Question: i am trying to get data from four tables with respect to the the "type". Types can be comment, cover pic change, friend request accept etc. but the problem is the query i made is not working by repeating the types for all and timestamp for all. the query i made is
'''
SELECT c.up_date, c.user_id, c.id, f.id,
f.up_date, f.friend1, f.friend2, f.status,
s.postdate, s.status, s.id, s.display_name, s.userid, s.userid1, s.type,
c.type, f.type
FROM cover_pic c, wp_userstatus s, wp_friends f
WHERE s.userid = f.friend1
AND s.userid = c.user_id
AND f.status =3
AND c.user_id =4
ORDER BY s.postdate
LIMIT 0 , 30
'''
can anyone help me with the right query with respect to timestamp and the type
here is the result its giving me

what i want
> timestamp userid_id id display_name type 233232323 1 1 paramveer comment <PHONE> 1 2 paramveer coverpic
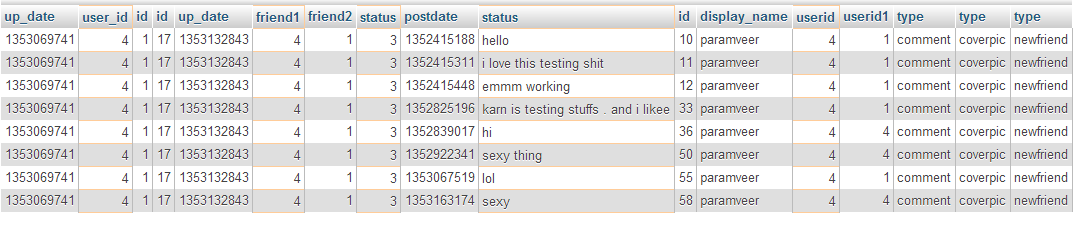
Answer: you want an 'union' of joins
'''
(select distinct s.postdate as postdate, s.userid, c.id, c.type
from wp_userstatus s
join cover_pic c on s.userid = c.user_id)
union
(select distinct s.postdate, s.userid, f.id, f.type
from wp_userstatus s
join wp_friends f on s.userid = f.friend1)
order by postdate
limit 30
'''
It's really hard to tell.